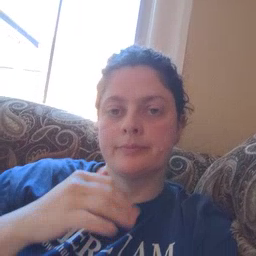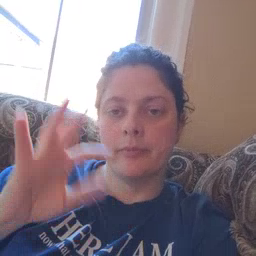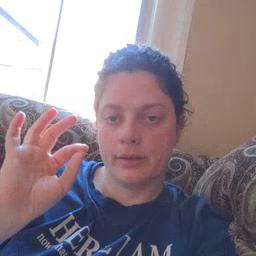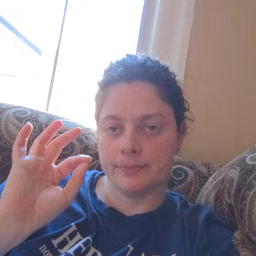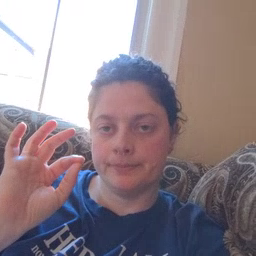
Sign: find